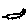
Label: cat